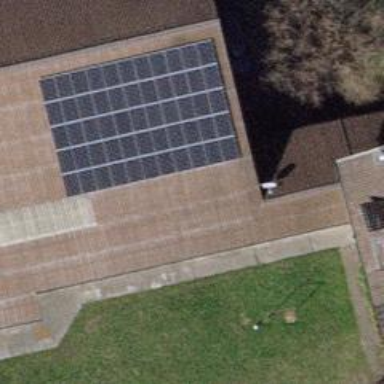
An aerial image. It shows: Solar power generator using photovoltaic method with solar photovoltaic panel types.